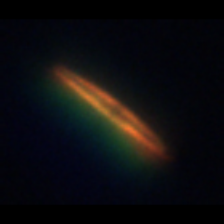
Taxon: Pennate
Group: Diatoms